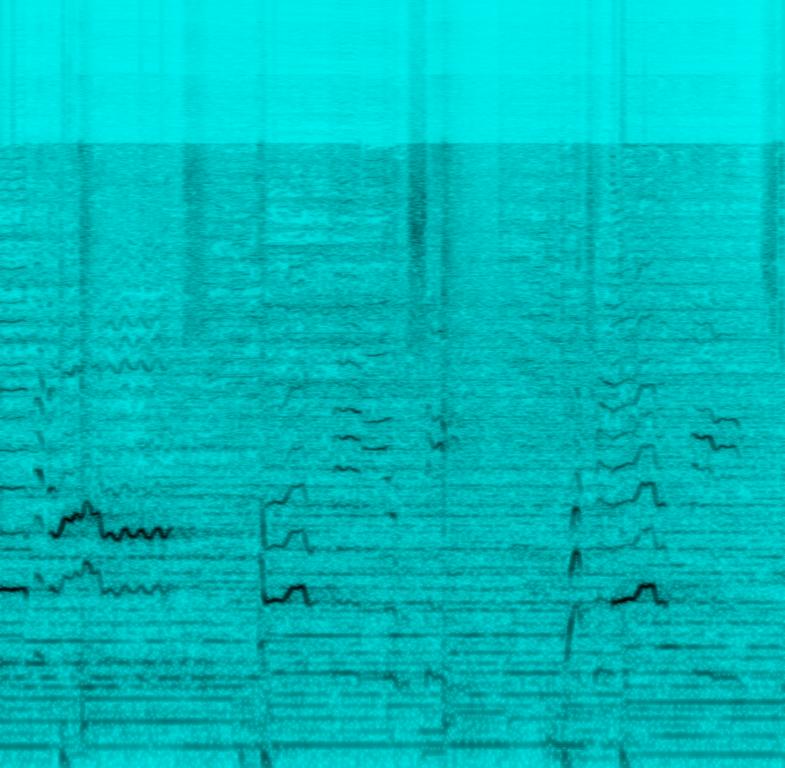
A female vocalist sings this enchanting song.the tempo is slow with this clip opening with the vocalist almost ending the sentence. The singer is accompanied by mesmerising Violin symphony and  piano accompaniment . This song is a live performance as it is sung with an orchestra and there  is the sound of people talking. The song is enchanting, ethereal, captivating, soothing and celestial.